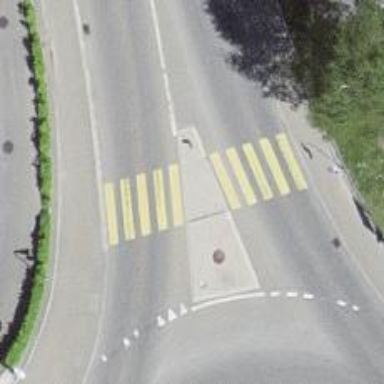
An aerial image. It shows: Marked crossing with pedestrian island.